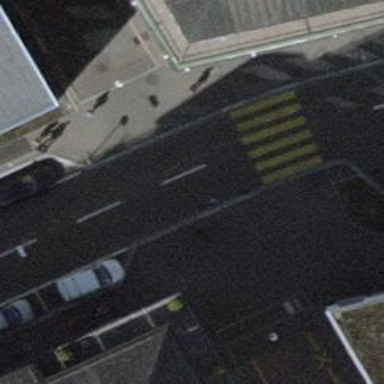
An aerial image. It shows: Unmarked crossing with traffic calming table.